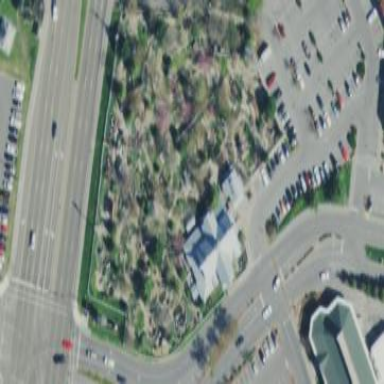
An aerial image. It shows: Miniature golf course.